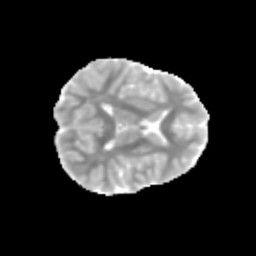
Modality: MD
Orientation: axial
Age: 9
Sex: female
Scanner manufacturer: siemens
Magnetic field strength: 3 T
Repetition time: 3.8 s
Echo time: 0.07 s